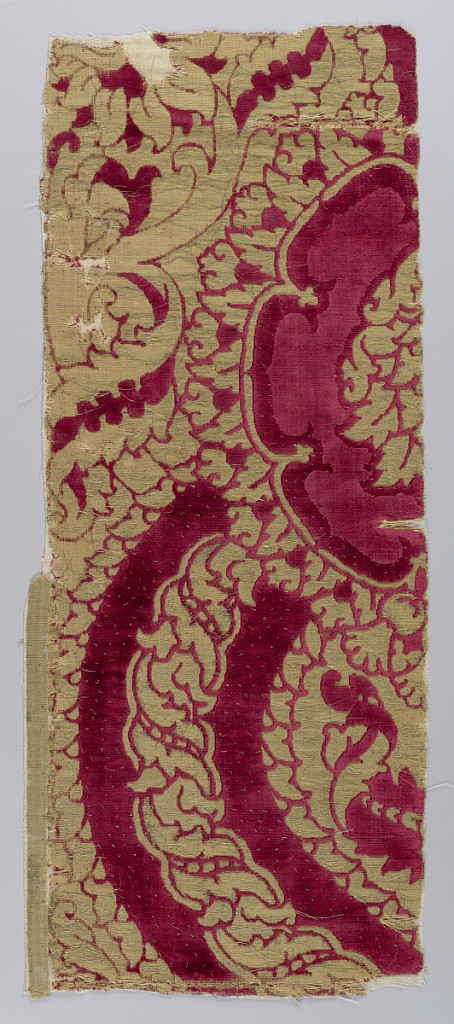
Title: Fragment
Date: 15th century
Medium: silk, metallic thread Technique: two heights of cut supplementary warp pile (velvet) in a plain weave foundation with supplementary weft
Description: Fragment of a branching pomegranate pattern in crimson cut velvet in two heights of pile. Certain pile areas accented with gold metal loops. Dark yellow ground accented with gold threads.